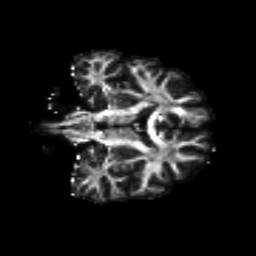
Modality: FA
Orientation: coronal
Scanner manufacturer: siemens
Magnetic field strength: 3 T
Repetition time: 4.16 s
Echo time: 0.0806 s